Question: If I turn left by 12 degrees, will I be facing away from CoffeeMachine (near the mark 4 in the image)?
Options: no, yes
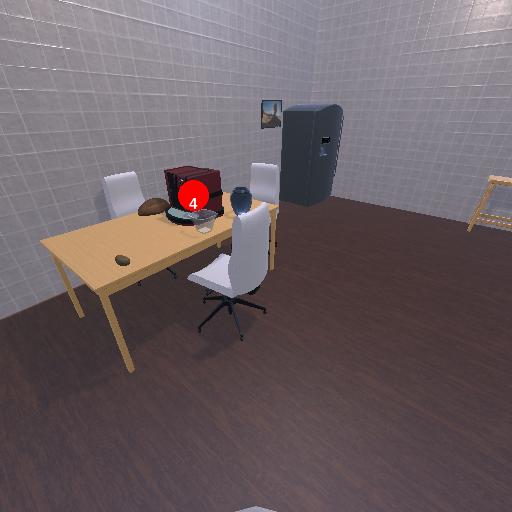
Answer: no